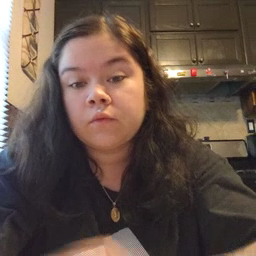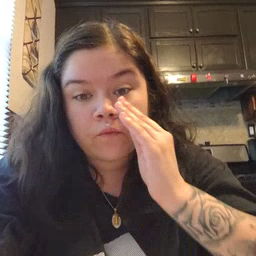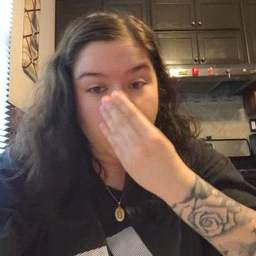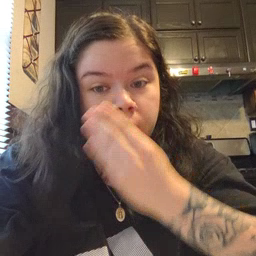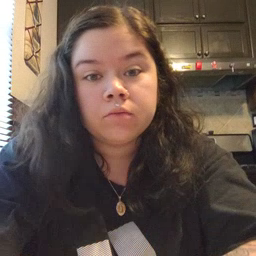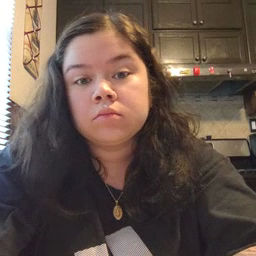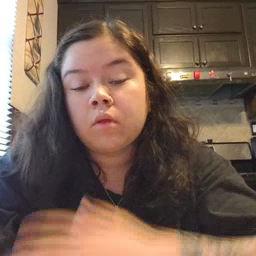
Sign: flower